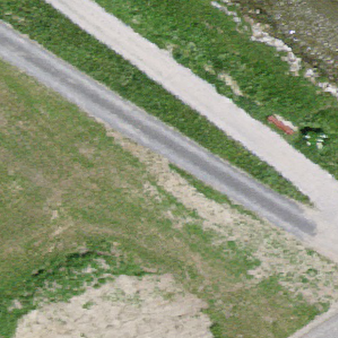
Label: other